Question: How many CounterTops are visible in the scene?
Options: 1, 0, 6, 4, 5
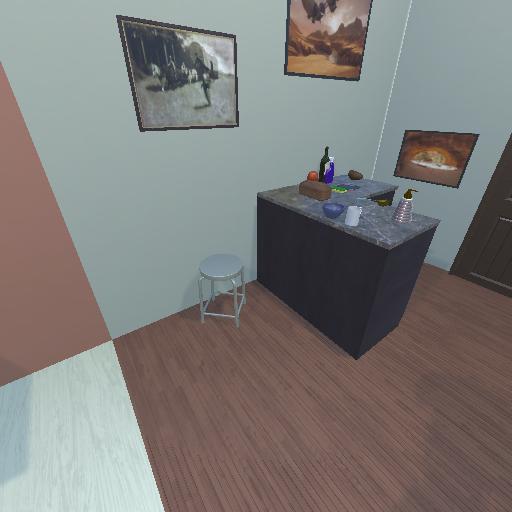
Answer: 1